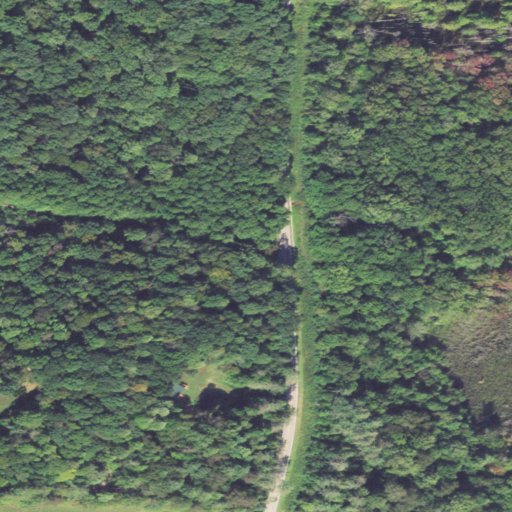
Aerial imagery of valley in Ohio named Coalmont Hollow containing deciduous forest, woody wetlands, open development, evergreen forest, low intensity development, and pasture